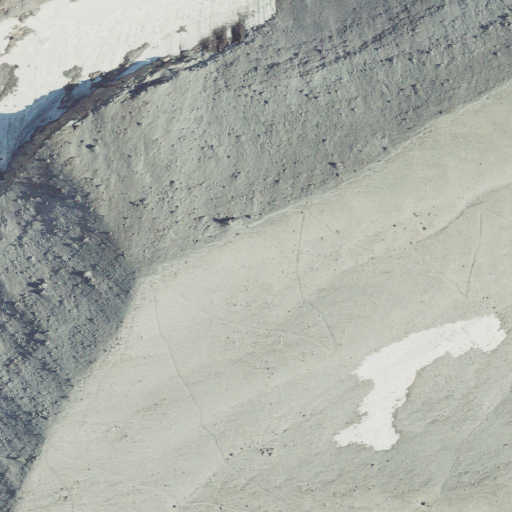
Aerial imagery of ridge(s) in Oregon named Cooper Spur containing barren land and snow